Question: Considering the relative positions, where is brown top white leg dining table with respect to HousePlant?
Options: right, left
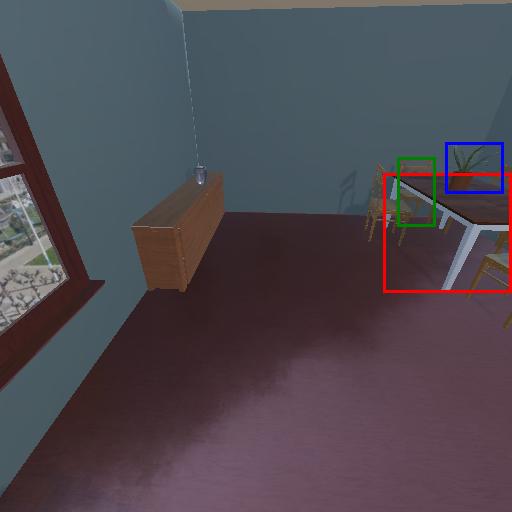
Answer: right